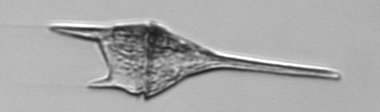
Label: Tripos_lineatus